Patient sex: M
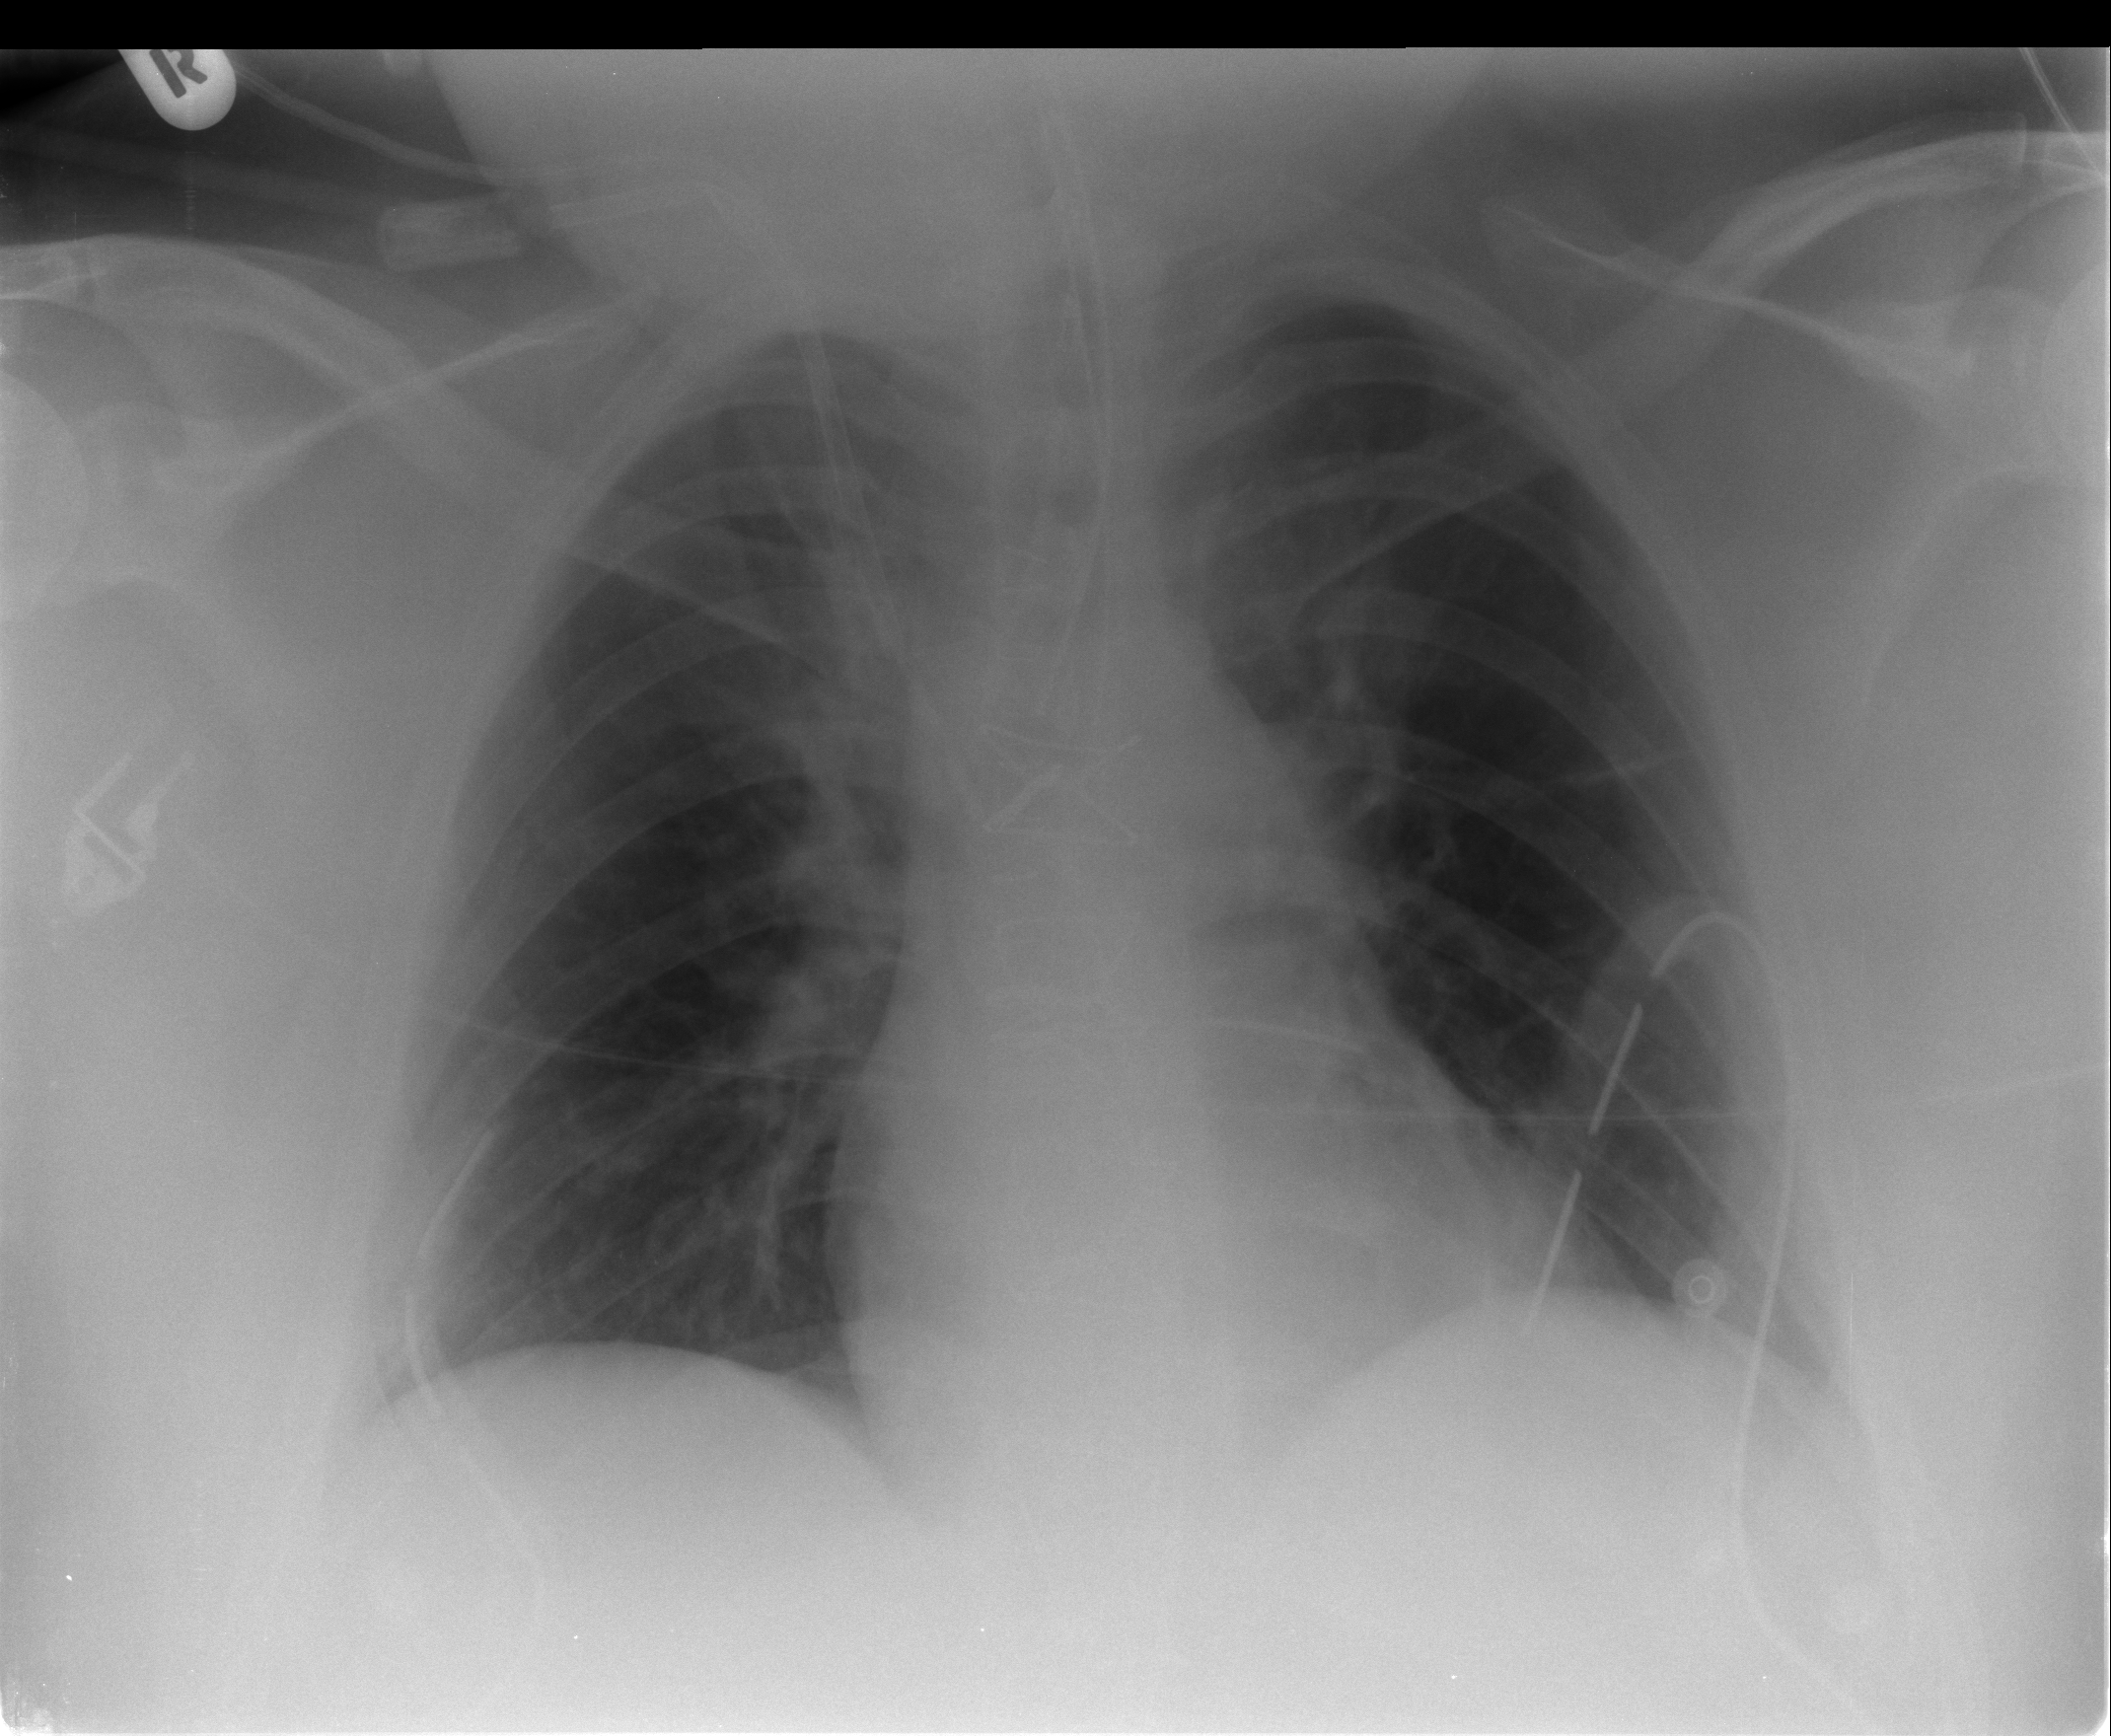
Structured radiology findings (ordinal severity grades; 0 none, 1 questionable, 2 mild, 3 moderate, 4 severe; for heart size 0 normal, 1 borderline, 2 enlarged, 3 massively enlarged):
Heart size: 0
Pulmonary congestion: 0
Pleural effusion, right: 0
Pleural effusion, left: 0
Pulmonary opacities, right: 0
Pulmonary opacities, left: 0
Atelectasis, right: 0
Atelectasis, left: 1